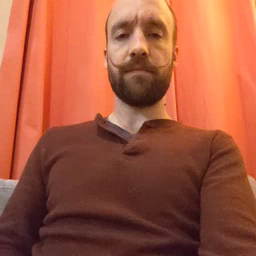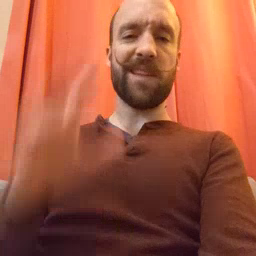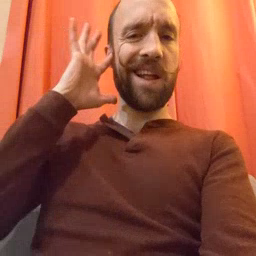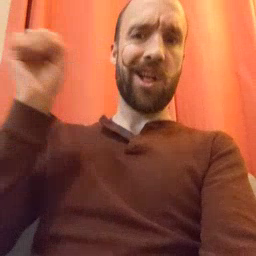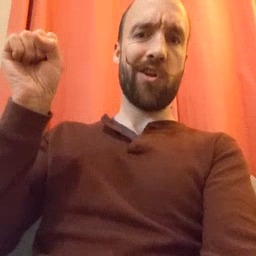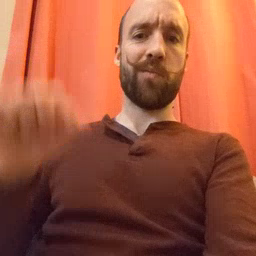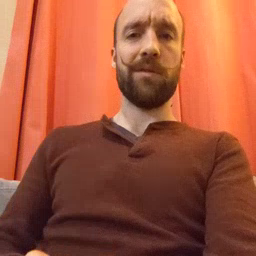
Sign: loud